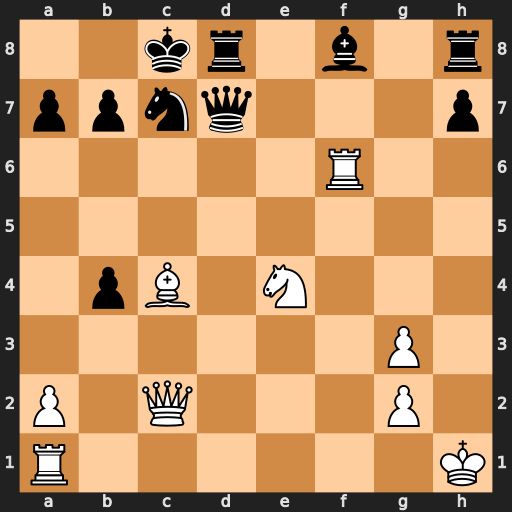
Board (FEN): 2kr1b1r/ppnq3p/5R2/8/1pB1N3/6P1/P1Q3P1/R6K
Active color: w
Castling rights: -
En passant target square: -
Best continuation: Be6 Qxe6 Rxe6